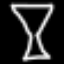
Label: hourglass